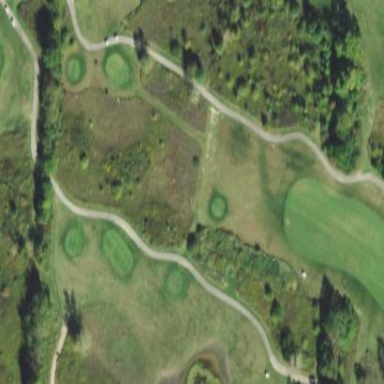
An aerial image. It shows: Rough area in golf course.